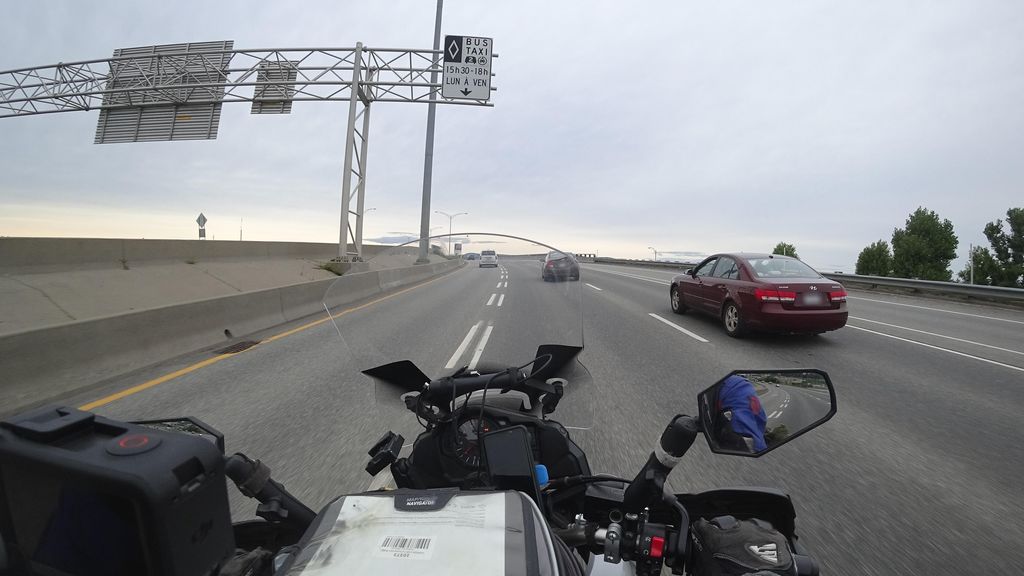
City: quebec_city